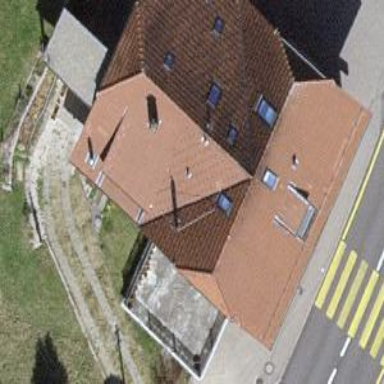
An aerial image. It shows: Part of building with half-hipped red roof. The building itself is tomato-colored.